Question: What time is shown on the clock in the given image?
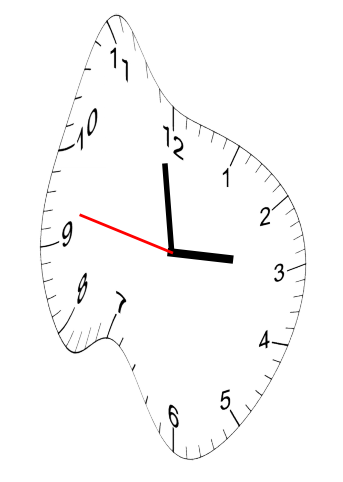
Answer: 02:58:47